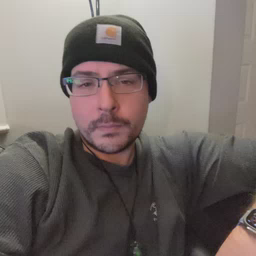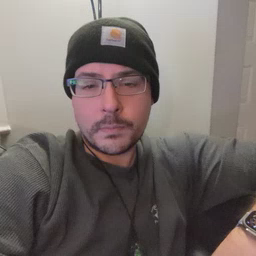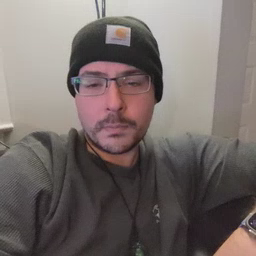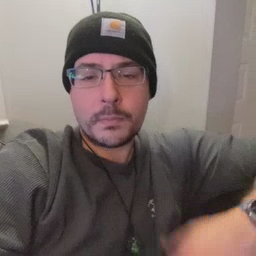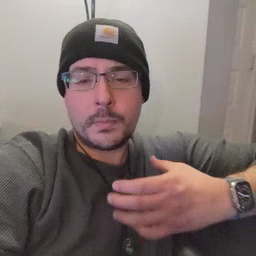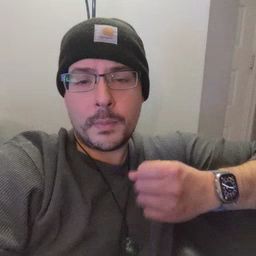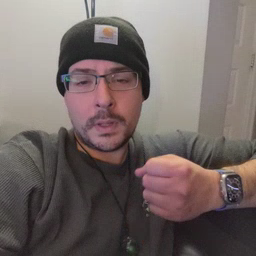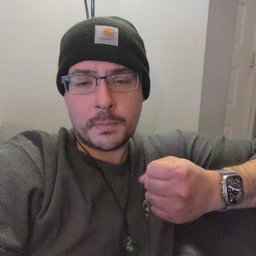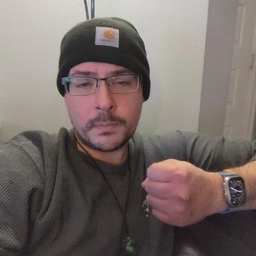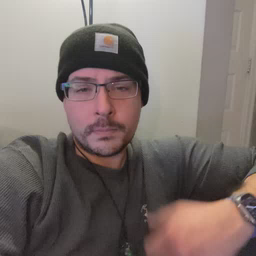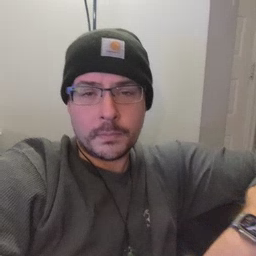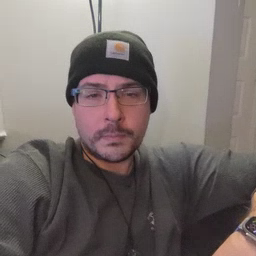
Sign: milk